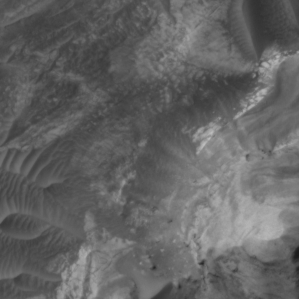
Label: non_frost